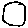
Label: circle